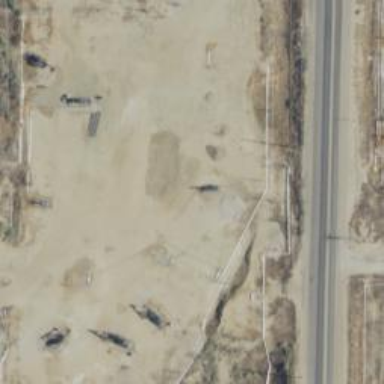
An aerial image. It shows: Petroleum well.